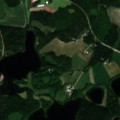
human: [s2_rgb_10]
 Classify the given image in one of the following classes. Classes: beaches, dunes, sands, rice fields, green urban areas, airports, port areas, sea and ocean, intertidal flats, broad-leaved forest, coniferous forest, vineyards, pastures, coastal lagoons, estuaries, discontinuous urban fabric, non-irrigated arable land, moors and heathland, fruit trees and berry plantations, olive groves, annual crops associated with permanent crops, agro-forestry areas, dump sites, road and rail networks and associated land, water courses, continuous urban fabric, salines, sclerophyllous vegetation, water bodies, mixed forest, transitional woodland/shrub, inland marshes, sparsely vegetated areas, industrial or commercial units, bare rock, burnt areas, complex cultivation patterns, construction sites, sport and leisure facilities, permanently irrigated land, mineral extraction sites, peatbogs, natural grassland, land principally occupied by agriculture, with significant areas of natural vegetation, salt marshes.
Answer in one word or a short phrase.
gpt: land principally occupied by agriculture, with significant areas of natural vegetation, coniferous forest, mixed forest, water bodies